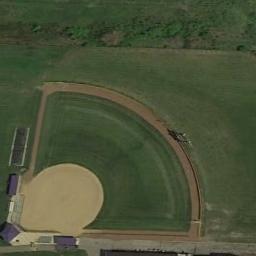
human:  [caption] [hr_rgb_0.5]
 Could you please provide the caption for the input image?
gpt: A baseball diamond on the lawn and some pavilions beside .

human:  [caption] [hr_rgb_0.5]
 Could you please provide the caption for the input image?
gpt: In the picture there is a baseball field and a parking lot .

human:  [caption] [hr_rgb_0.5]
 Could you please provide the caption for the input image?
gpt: There is a baseball diamond in the grass next to the road .

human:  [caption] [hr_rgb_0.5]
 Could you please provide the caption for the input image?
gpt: There is a baseball diamond in the middle of grass .

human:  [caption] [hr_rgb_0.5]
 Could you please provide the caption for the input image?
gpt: The baseball diamond is surrounded by grass .